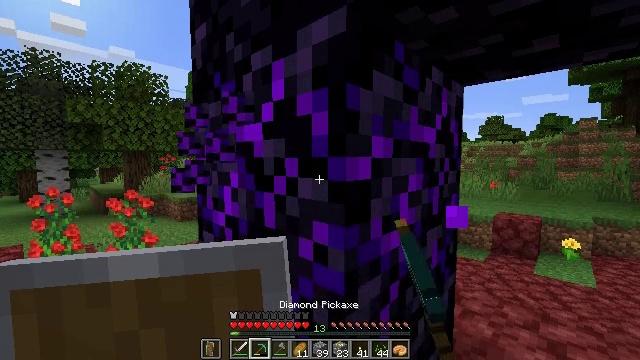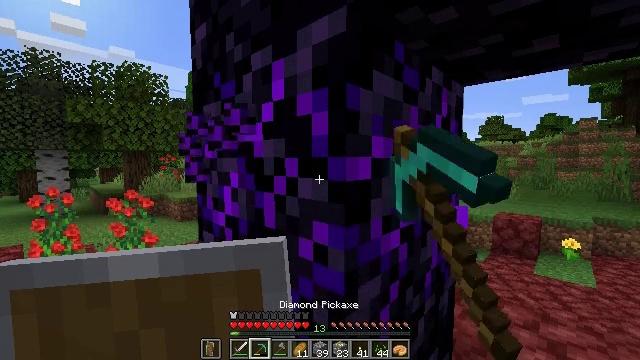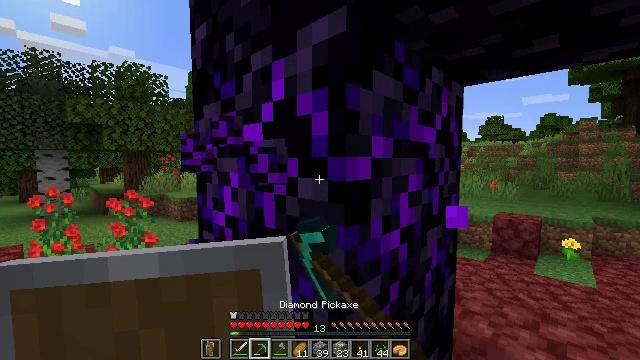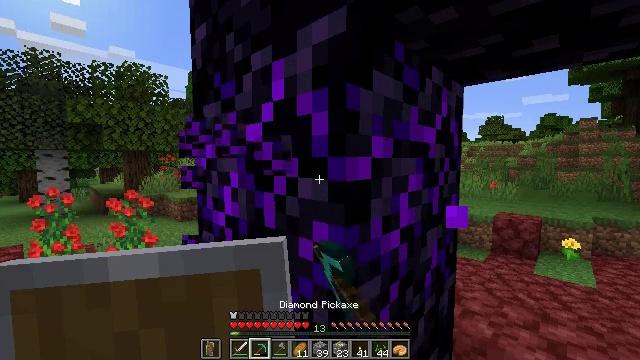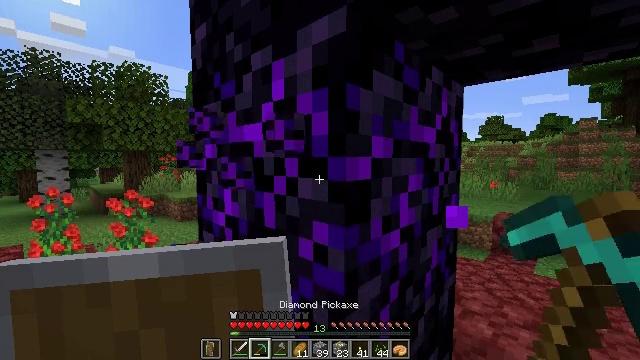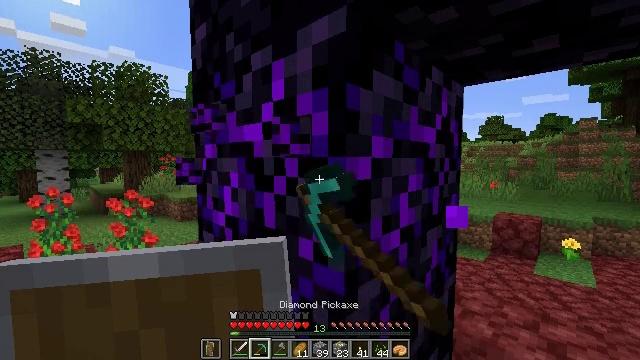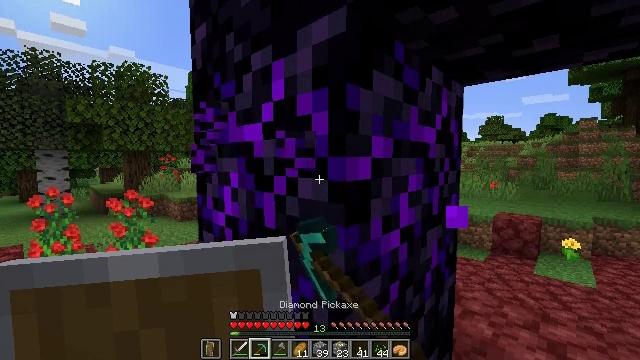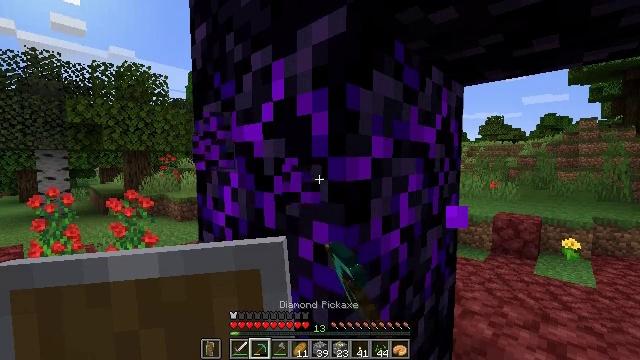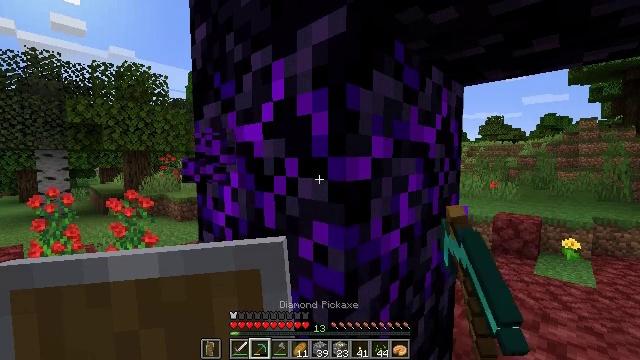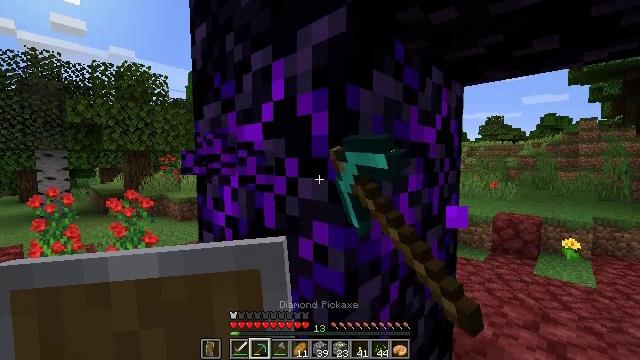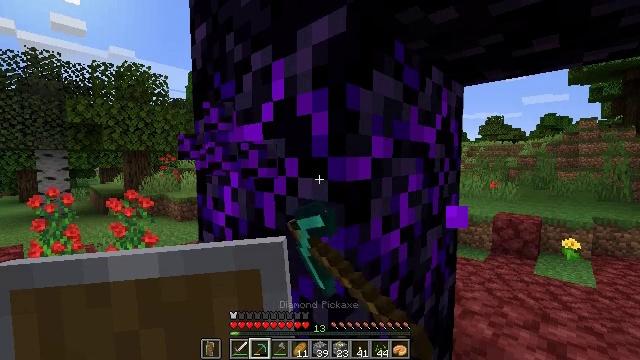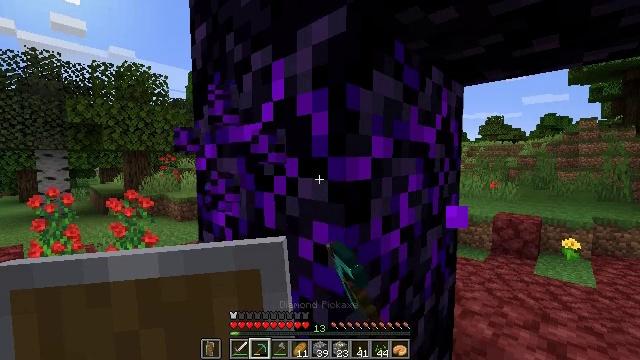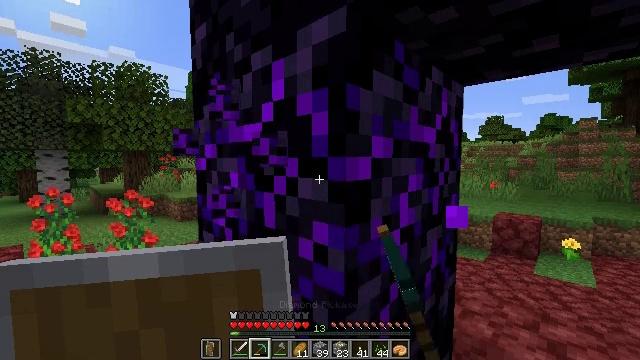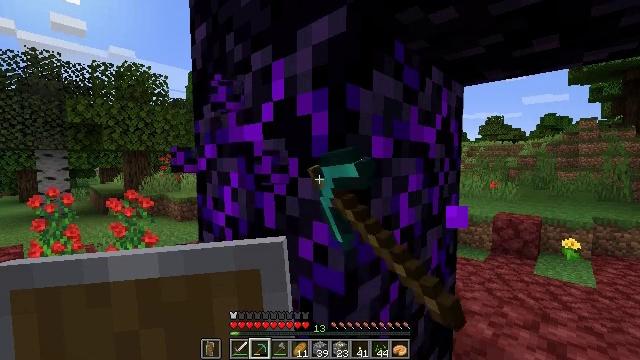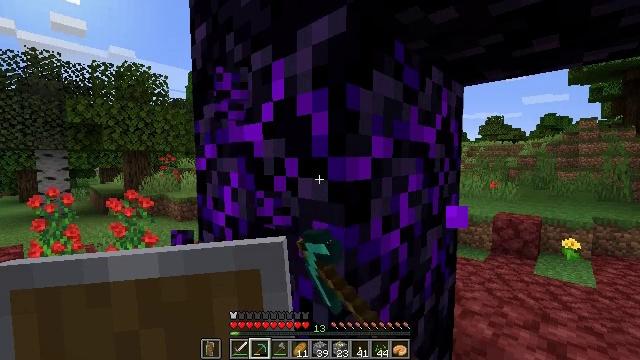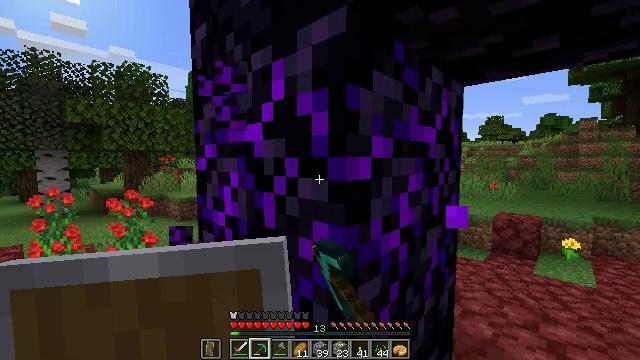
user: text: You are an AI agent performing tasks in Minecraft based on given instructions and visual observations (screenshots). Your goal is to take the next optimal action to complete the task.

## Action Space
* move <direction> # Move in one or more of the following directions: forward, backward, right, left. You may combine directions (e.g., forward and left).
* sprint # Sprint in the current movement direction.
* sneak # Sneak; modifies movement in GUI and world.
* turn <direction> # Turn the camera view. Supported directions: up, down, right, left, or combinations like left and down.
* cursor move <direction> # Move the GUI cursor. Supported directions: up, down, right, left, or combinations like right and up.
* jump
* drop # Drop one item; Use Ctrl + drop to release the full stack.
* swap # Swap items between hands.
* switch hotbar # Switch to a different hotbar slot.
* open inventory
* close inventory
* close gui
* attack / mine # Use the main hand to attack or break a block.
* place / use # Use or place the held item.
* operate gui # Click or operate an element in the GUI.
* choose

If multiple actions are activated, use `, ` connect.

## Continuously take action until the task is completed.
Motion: motion action
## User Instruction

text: Attack the crying obsidian to obtain it.
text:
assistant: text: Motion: attack / mine
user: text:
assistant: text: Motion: attack / mine
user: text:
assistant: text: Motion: attack / mine
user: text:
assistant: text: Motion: attack / mine
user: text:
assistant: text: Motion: attack / mine
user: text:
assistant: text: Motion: attack / mine
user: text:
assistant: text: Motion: attack / mine
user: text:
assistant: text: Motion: attack / mine
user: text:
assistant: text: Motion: attack / mine
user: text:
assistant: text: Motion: attack / mine
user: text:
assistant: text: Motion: attack / mine
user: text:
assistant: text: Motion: attack / mine
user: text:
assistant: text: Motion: attack / mine
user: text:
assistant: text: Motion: attack / mine
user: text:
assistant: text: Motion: attack / mine
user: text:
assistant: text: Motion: attack / mine
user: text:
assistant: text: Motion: attack / mine
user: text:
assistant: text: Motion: attack / mine
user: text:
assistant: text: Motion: attack / mine
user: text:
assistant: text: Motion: attack / mine
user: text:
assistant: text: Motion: attack / mine
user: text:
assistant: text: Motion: attack / mine
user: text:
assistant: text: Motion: attack / mine
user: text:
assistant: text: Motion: attack / mine
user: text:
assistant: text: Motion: attack / mine
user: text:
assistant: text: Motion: attack / mine
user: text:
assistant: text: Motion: attack / mine
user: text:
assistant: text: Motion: attack / mine
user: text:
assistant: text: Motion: attack / mine
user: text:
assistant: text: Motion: attack / mine